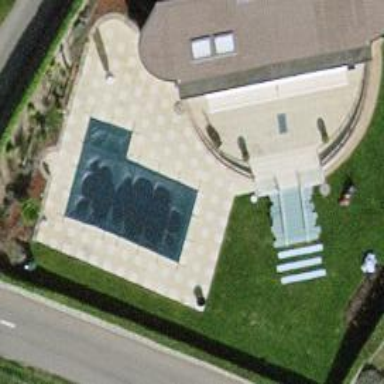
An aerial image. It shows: Outdoor swimming pool on leisure land.